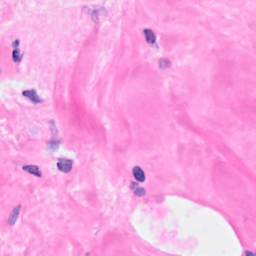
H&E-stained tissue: Breast